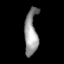
Tissue: lung
Cell type: Myeloid cells
Senescence score: 0.5726
Nuclear area (px): 593
Mean DAPI intensity: 147.788